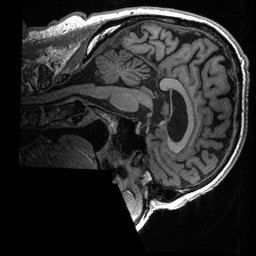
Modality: T1w
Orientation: sagittal
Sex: male
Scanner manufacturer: ge
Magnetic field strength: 3 T
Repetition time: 0.0064 s
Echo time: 0.00281 s